Field crop: tomato
Growth stage: 1
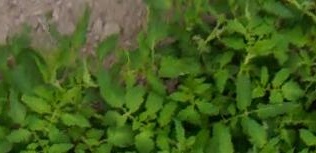
Species: tomato